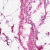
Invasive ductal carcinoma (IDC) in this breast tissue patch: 0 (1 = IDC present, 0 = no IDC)